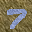
Label: 7